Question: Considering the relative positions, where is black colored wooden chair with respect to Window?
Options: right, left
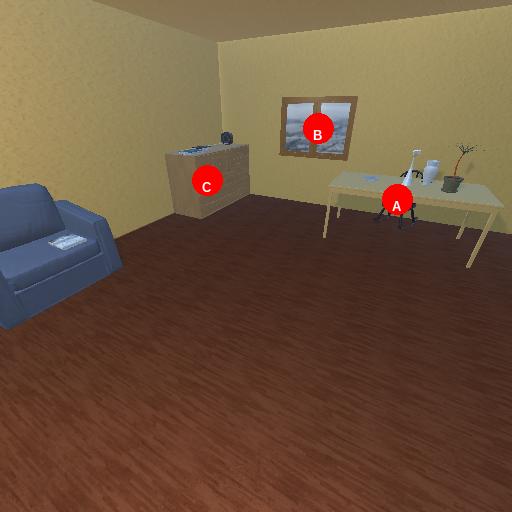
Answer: right